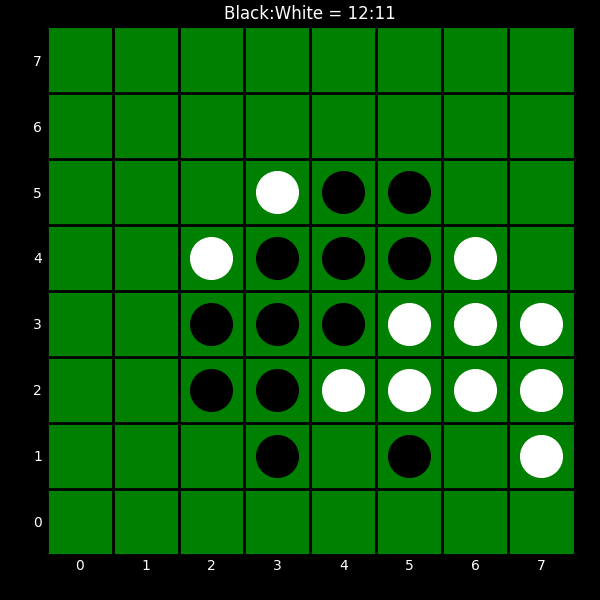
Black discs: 12
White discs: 11